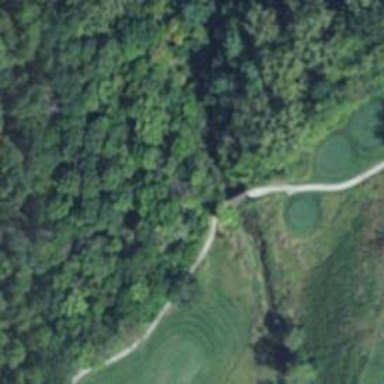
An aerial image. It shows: Service road with bridge used as golf cart path.